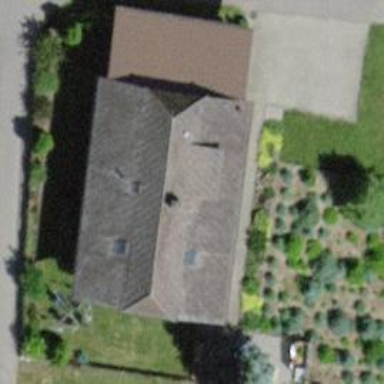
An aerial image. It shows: Simple house.